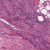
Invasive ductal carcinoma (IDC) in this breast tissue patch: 0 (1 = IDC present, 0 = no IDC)